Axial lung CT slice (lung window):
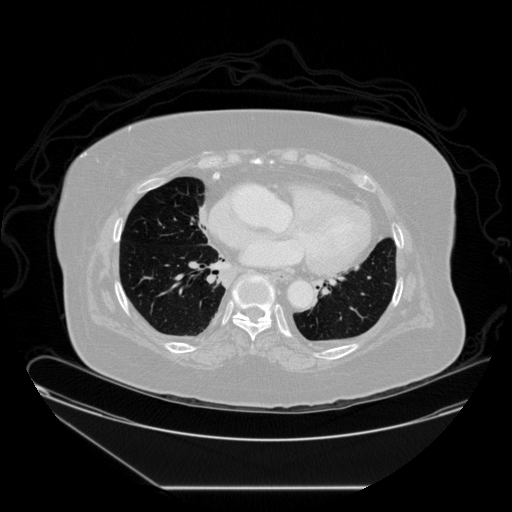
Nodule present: no